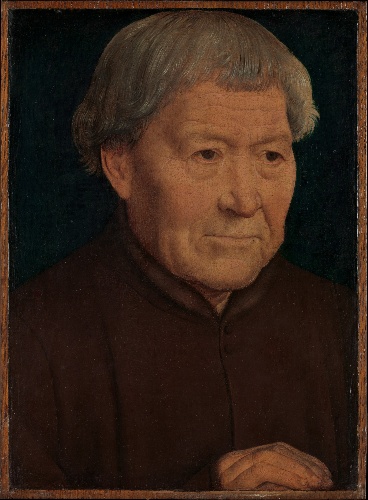
Title: Portrait of an Old Man
Artist: Hans Memling
Artist bio: Netherlandish, Seligenstadt, active by 1465–died 1494 Bruges
Date: ca. 1475
Object type: Painting
Classification: Paintings
Medium: Oil on wood
Dimensions: Overall 10 3/8 x 7 5/8 in. (26.4 x 19.4 cm); painted surface 10 x 7 1/4 in. (25.4 x 18.4 cm)
Department: European Paintings
Credit line: Bequest of Benjamin Altman, 1913
Accession year: 1914
Repository: Metropolitan Museum of Art, New York, NY
Tags: Men|Portraits